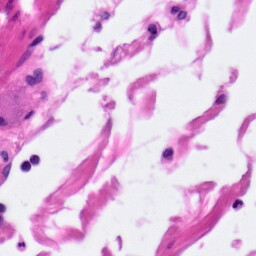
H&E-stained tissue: Pancreatic